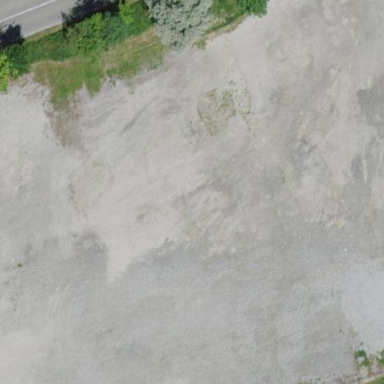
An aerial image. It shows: Parking area on unpaved surface within brownfield site.